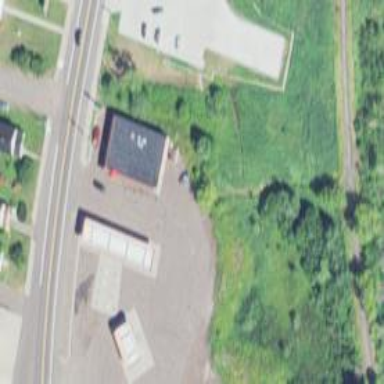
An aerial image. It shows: Convenience shop.